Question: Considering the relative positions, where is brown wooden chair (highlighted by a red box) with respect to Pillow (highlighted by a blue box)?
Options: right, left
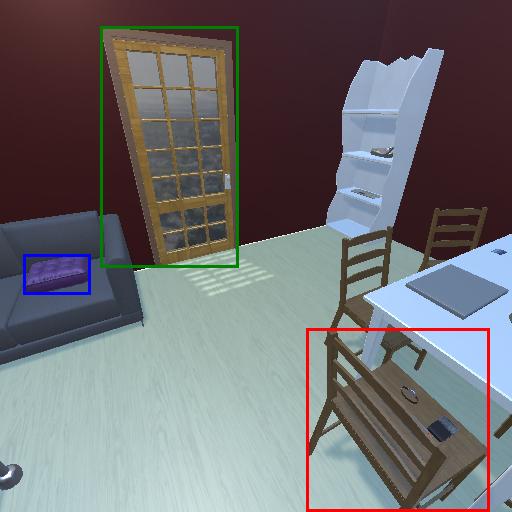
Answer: right